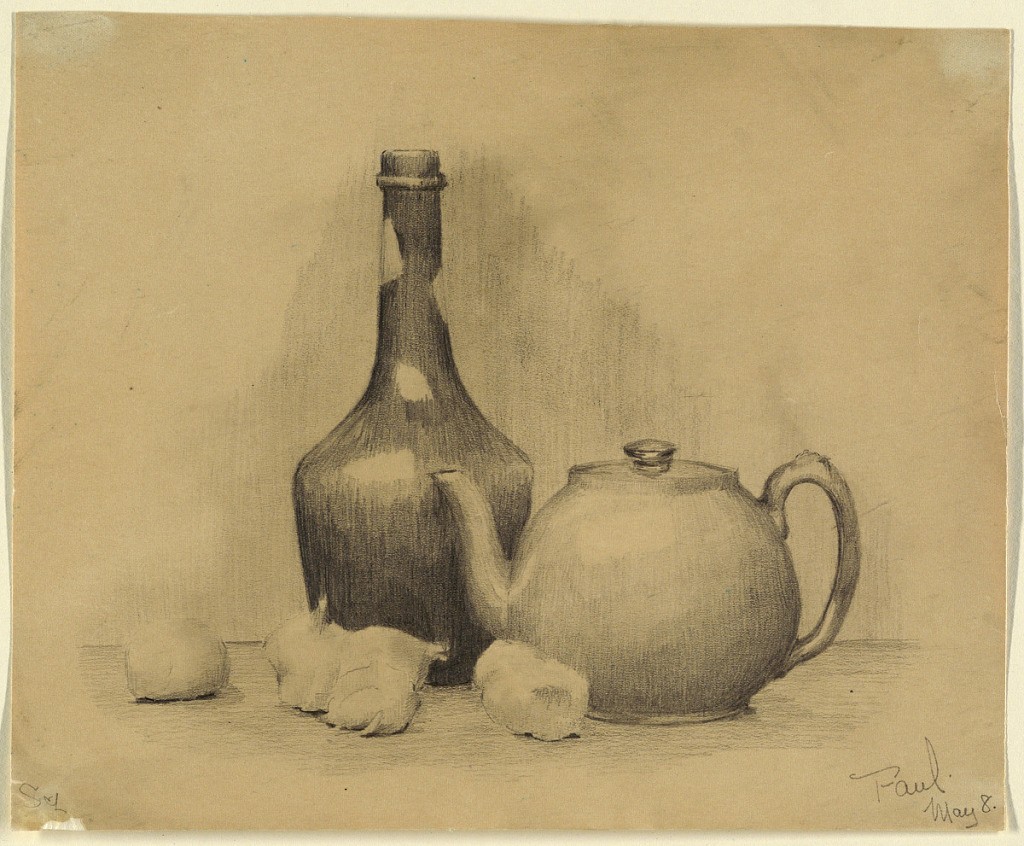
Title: Still-life
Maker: Yvonne Paul
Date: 1911
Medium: Pencil on tan paper
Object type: Drawing
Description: Horizontal rectangle. A still-life of a bottle, tea-pot, and onions. Signed in pencil, lower right: "Paul./May 8."